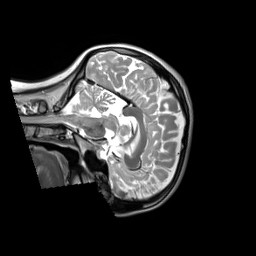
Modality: T2w
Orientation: sagittal
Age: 29
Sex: female
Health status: ill
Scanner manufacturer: siemens
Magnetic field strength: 3 T
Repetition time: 2.8 s
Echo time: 0.326 s